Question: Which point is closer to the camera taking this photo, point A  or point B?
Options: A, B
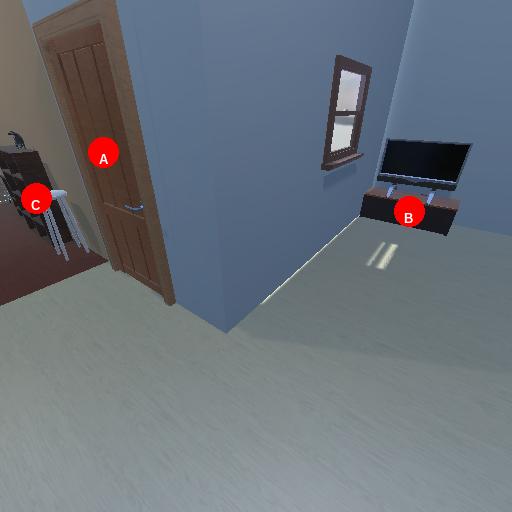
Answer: A